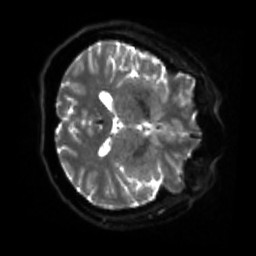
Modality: sbref
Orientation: axial
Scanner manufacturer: siemens
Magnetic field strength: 3 T
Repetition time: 4 s
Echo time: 0.0594 s